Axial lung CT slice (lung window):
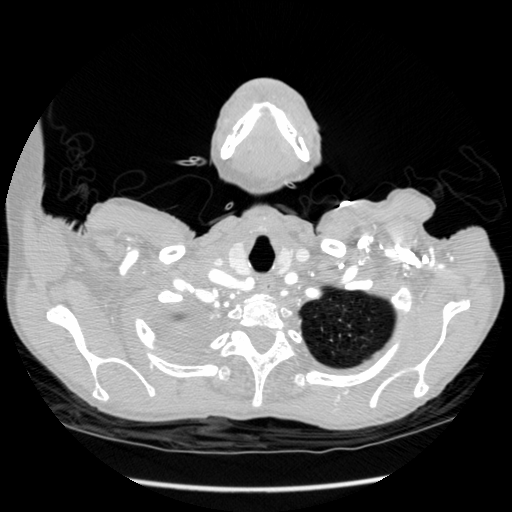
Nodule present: no